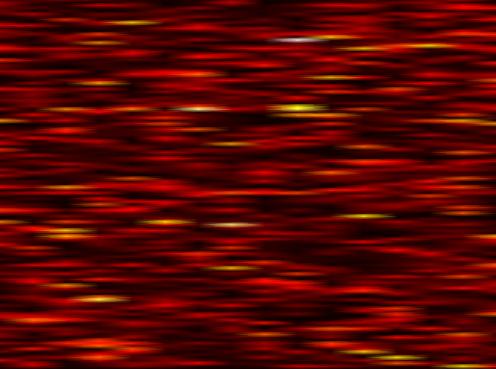
Label: WOLA